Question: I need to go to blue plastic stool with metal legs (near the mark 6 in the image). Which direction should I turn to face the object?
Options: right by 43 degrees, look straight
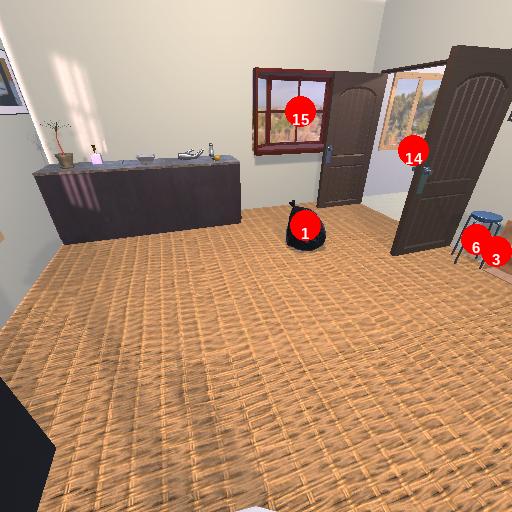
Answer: right by 43 degrees